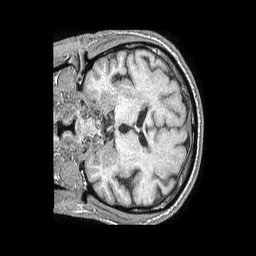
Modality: T1w
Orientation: coronal
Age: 58
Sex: male
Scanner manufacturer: philips
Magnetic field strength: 1.5 T
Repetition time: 0.007737 s
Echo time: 0.003604 s